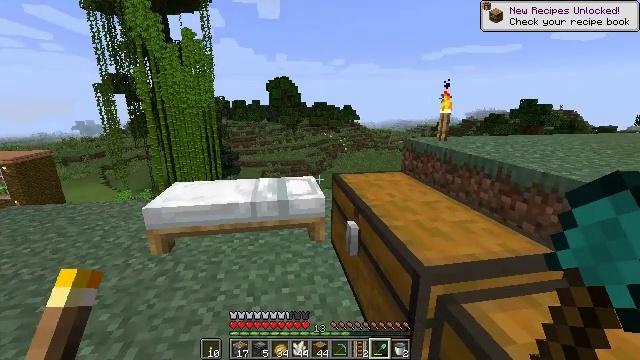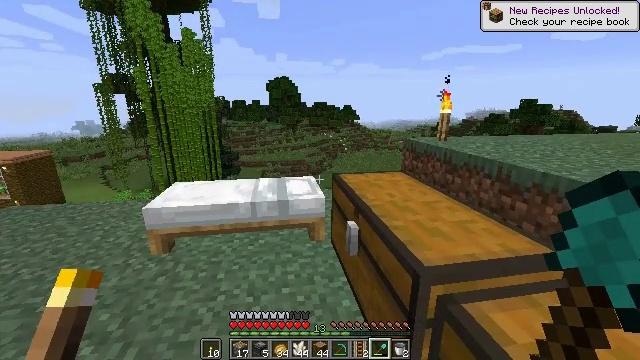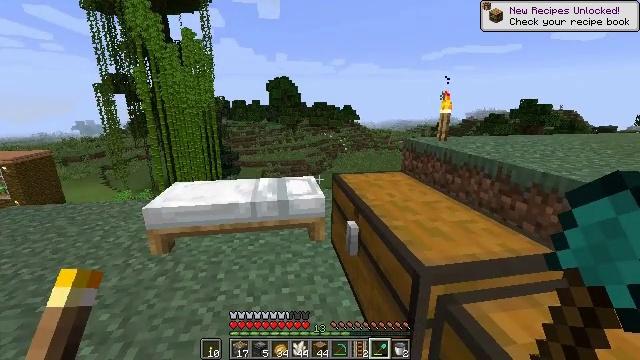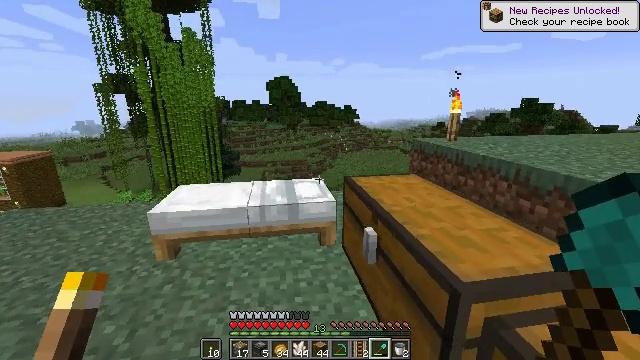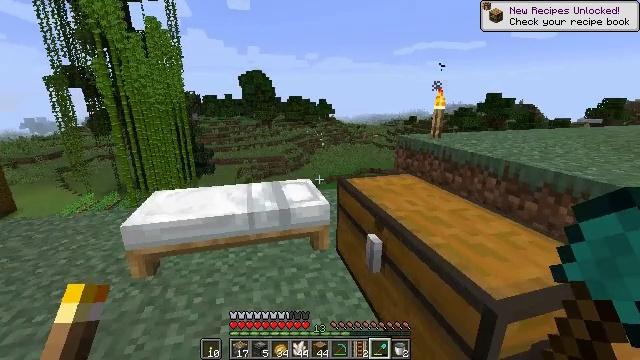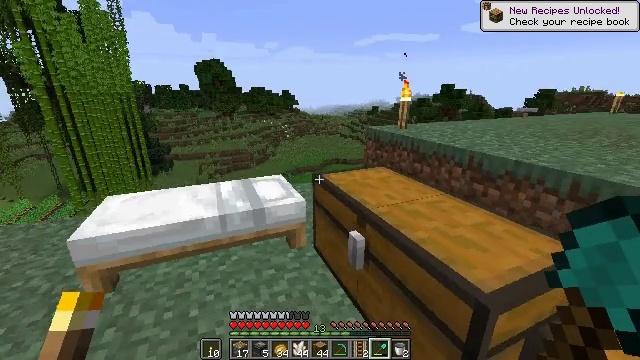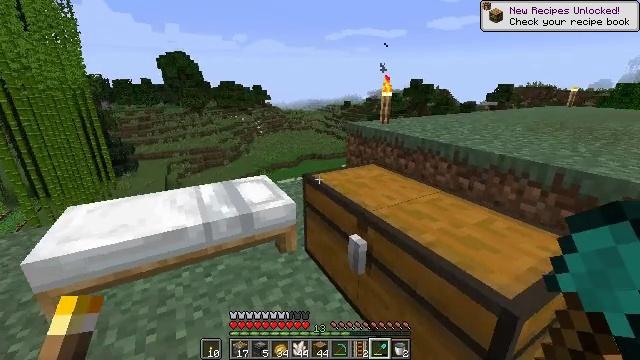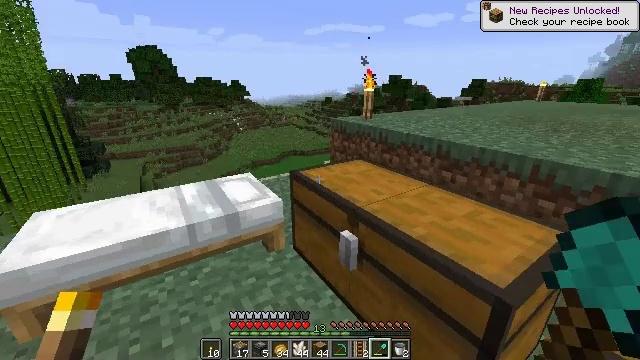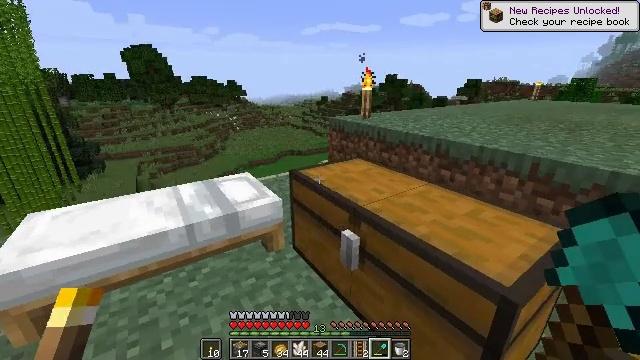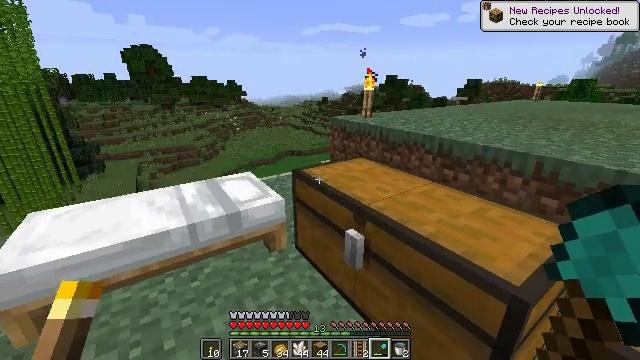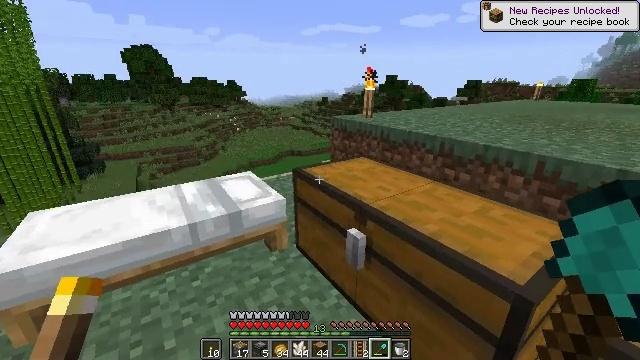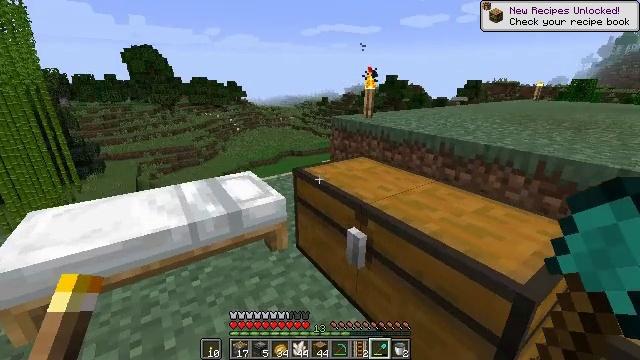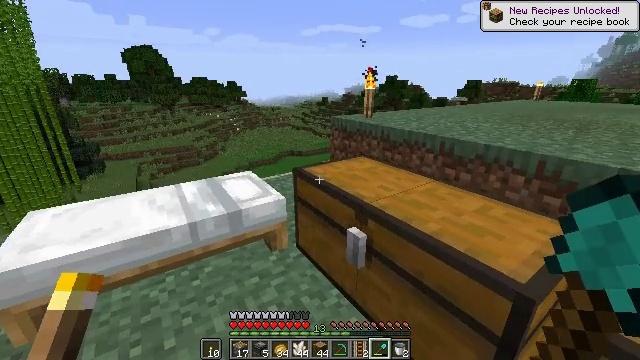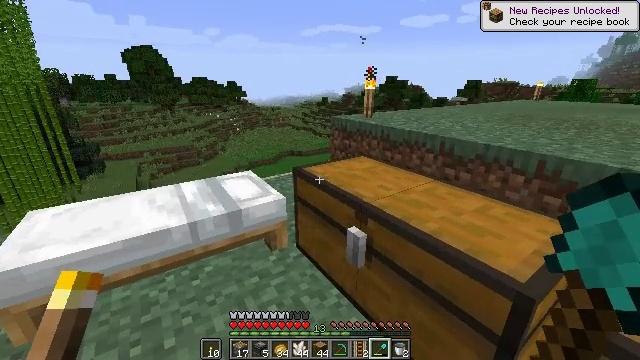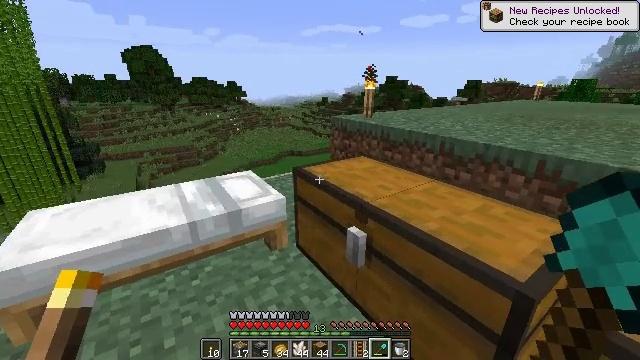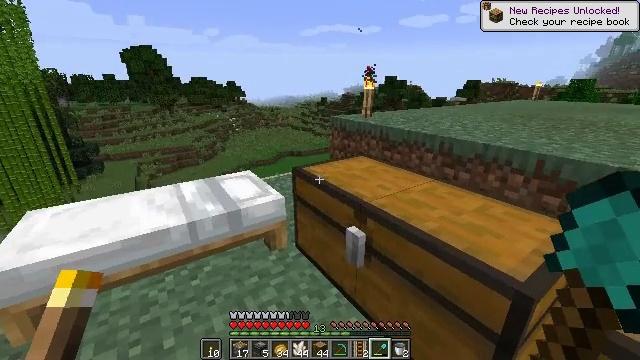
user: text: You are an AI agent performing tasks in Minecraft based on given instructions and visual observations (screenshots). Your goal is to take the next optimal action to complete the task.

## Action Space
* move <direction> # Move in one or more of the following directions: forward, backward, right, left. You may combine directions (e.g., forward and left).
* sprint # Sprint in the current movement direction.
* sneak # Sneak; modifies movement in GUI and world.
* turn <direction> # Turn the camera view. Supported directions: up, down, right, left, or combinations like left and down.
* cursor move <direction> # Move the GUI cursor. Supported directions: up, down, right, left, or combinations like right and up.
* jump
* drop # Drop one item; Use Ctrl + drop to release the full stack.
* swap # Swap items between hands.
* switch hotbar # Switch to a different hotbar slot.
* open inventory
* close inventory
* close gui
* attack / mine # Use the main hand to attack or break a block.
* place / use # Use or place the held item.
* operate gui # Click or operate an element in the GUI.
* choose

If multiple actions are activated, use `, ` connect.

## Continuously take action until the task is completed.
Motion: motion action
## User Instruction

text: Create an enchanting table with your crafting setup.
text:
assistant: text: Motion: no_op
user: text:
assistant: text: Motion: move forward and move left
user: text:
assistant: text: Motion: move forward and move left
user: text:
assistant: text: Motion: move forward and move left, turn right
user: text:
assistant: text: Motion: move forward and move left, turn right and down
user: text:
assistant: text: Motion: turn right and down
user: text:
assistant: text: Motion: turn right
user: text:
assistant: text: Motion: no_op
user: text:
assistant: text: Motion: no_op
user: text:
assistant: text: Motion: no_op
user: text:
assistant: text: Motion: no_op
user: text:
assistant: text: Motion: no_op
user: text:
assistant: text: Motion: no_op
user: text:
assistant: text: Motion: no_op
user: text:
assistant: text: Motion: no_op
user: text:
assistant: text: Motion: turn right
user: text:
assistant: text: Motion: turn right and down
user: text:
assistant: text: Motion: turn right
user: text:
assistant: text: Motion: turn right
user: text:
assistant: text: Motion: turn right
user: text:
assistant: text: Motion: no_op
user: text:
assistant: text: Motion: no_op
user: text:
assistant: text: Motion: no_op
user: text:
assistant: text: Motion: no_op
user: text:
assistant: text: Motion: no_op
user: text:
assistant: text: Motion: no_op
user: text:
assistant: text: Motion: no_op
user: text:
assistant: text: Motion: no_op
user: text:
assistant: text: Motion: no_op
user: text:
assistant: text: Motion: no_op